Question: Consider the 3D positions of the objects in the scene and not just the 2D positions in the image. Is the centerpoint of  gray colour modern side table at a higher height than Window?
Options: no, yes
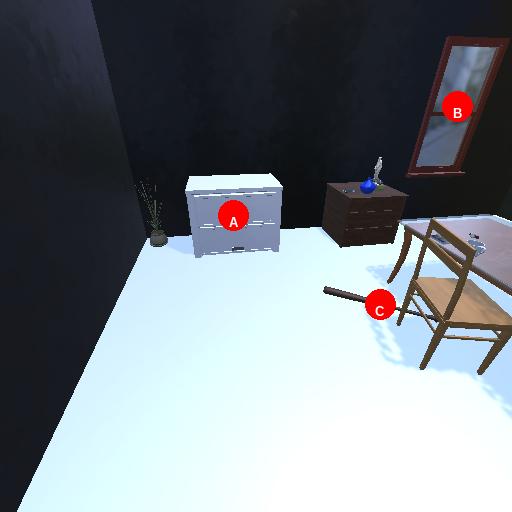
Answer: no